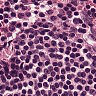
Metastatic tissue present: no